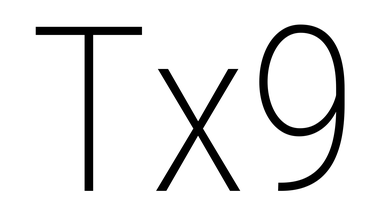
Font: Roboto_Condensed_ExtraLight